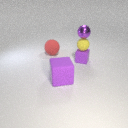
large red rubber sphere behind large purple rubber cube